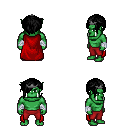
a pixel art fantasy rpg character, male body template, orc, green skin, red cape, red pants, black pixie cut hairstyle, iron tiara, white cloth bandages, four views (front, back, left, right), 2x2 character sprite sheet, small pixel art, hard edges, no anti-aliasing